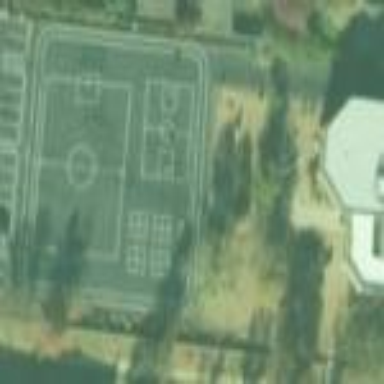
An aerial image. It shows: Playground area for leisure land.